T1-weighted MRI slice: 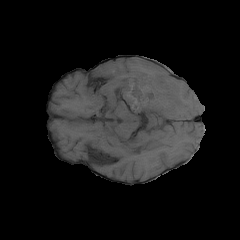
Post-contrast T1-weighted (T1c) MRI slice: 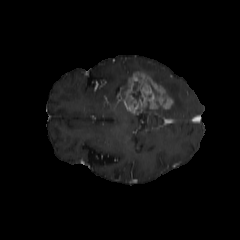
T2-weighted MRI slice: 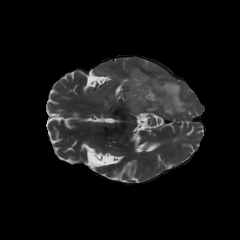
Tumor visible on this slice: yes